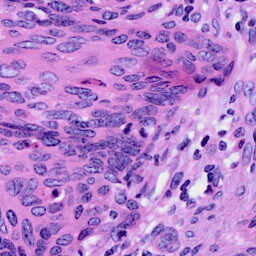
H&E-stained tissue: Cervix